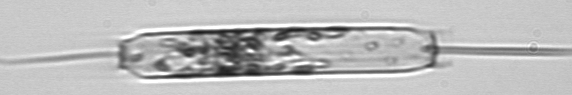
Label: Ditylum_brightwellii